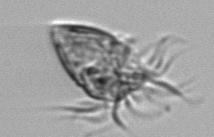
Label: Strombidium_morphotype1